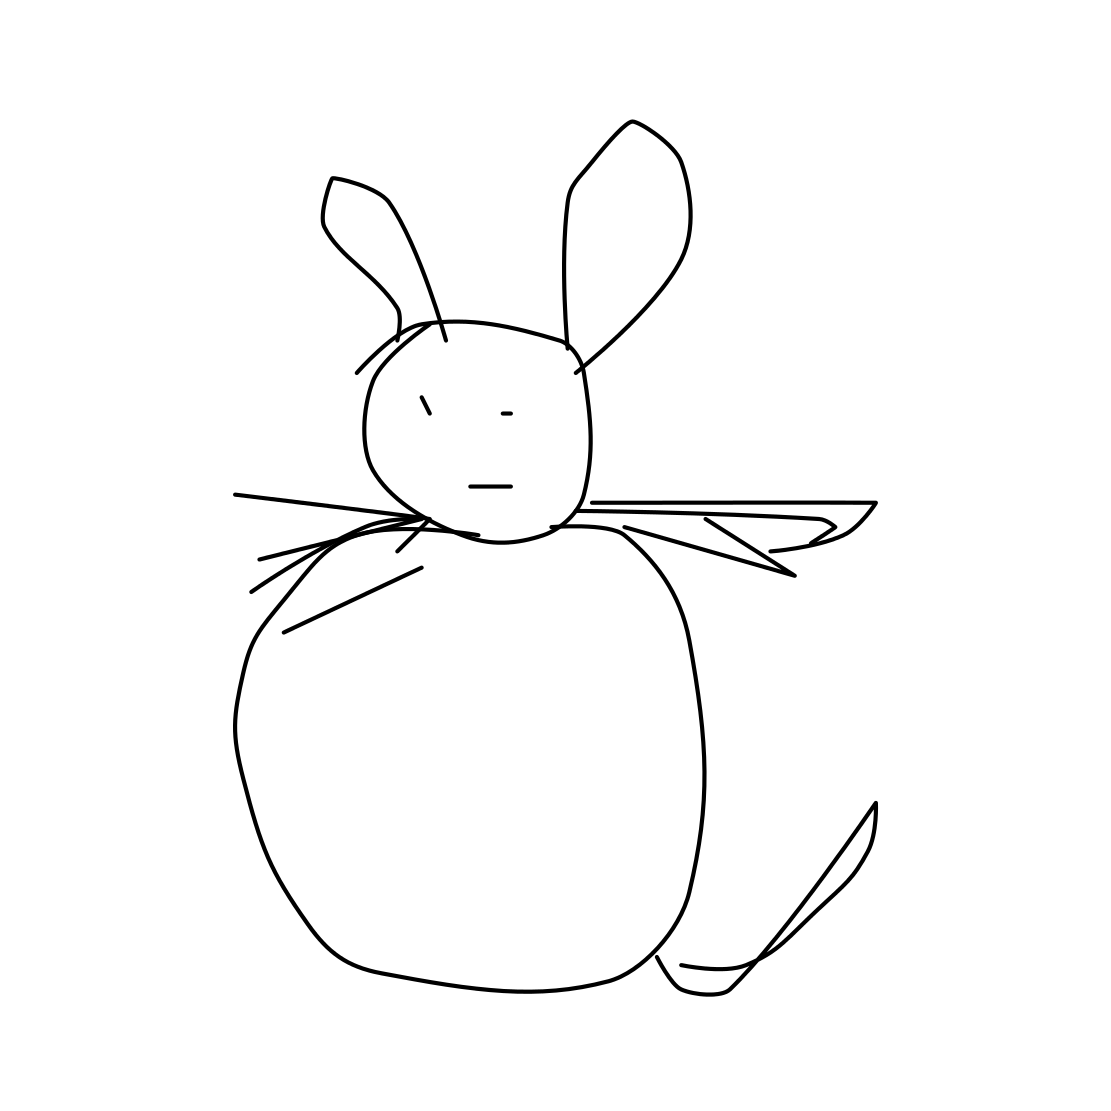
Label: cat